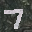
Label: 7